Field crop: tomato
Growth stage: 2
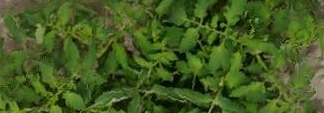
Species: tomato